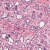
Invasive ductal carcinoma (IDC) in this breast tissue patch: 0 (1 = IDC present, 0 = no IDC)